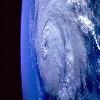
Label: cloud